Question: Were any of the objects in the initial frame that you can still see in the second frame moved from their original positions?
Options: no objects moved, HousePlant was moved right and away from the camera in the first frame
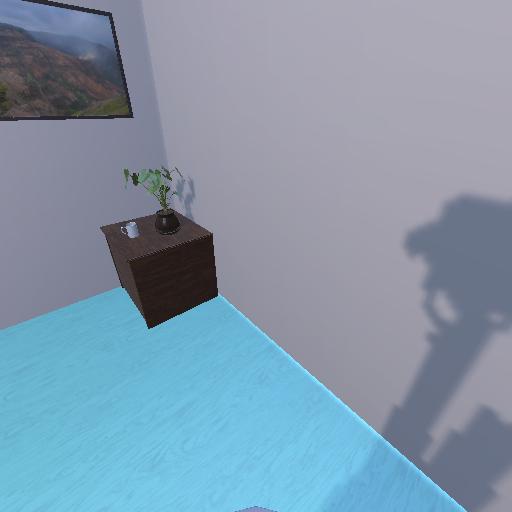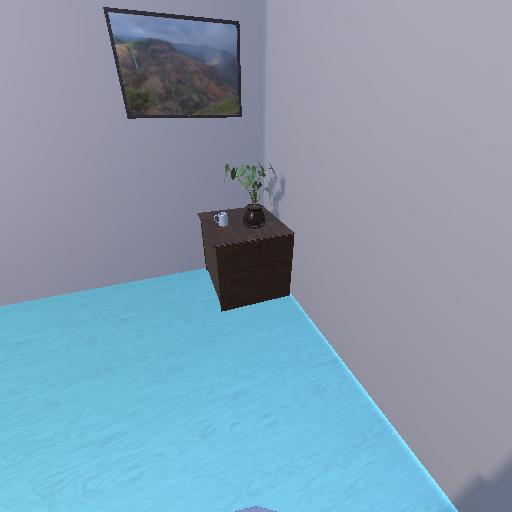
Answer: no objects moved